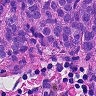
Metastatic tissue present: yes